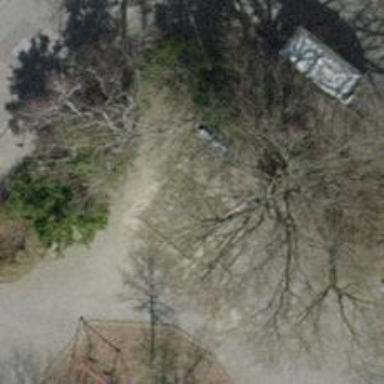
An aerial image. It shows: Sandpit at the playground.